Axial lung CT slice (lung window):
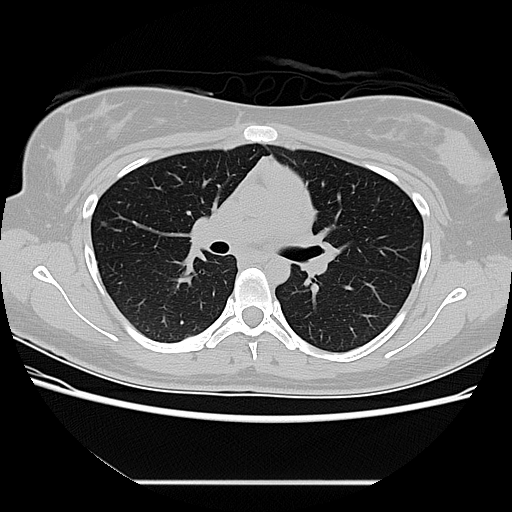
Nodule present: yes
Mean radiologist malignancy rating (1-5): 2.75